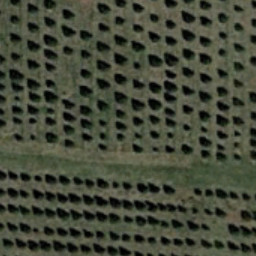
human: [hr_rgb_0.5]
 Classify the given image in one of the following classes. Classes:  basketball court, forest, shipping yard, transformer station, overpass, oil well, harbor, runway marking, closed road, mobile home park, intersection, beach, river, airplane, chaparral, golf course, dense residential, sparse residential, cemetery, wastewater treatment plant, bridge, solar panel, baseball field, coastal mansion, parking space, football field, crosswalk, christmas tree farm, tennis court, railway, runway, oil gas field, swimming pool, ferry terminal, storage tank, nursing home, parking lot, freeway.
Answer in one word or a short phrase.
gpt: christmas tree farm